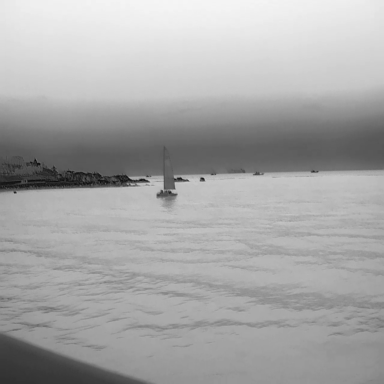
There are six objects shown in the infrared image, including a fishing_boat, a sailboat, and four bulk_carriers.